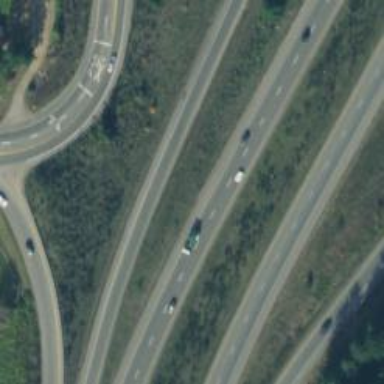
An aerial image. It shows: Motorway link.